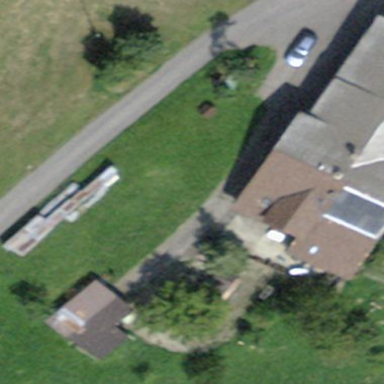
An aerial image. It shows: Farm building.